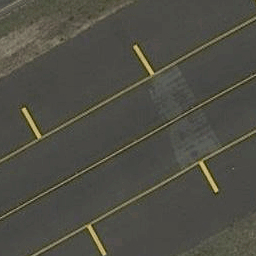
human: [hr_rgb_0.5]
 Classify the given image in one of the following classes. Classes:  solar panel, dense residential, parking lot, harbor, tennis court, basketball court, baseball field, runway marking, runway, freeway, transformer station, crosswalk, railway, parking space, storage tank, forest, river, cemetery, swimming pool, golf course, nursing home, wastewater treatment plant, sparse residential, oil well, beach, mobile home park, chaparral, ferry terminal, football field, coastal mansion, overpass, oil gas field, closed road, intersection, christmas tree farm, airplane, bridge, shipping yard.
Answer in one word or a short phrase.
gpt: runway marking